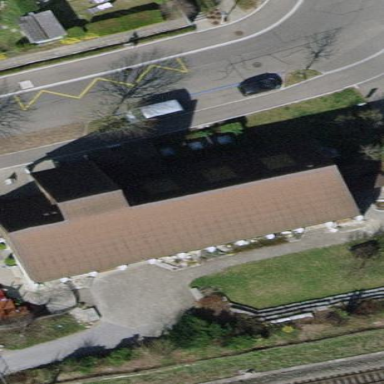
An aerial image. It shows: Building that serves as place of worship.